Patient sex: M
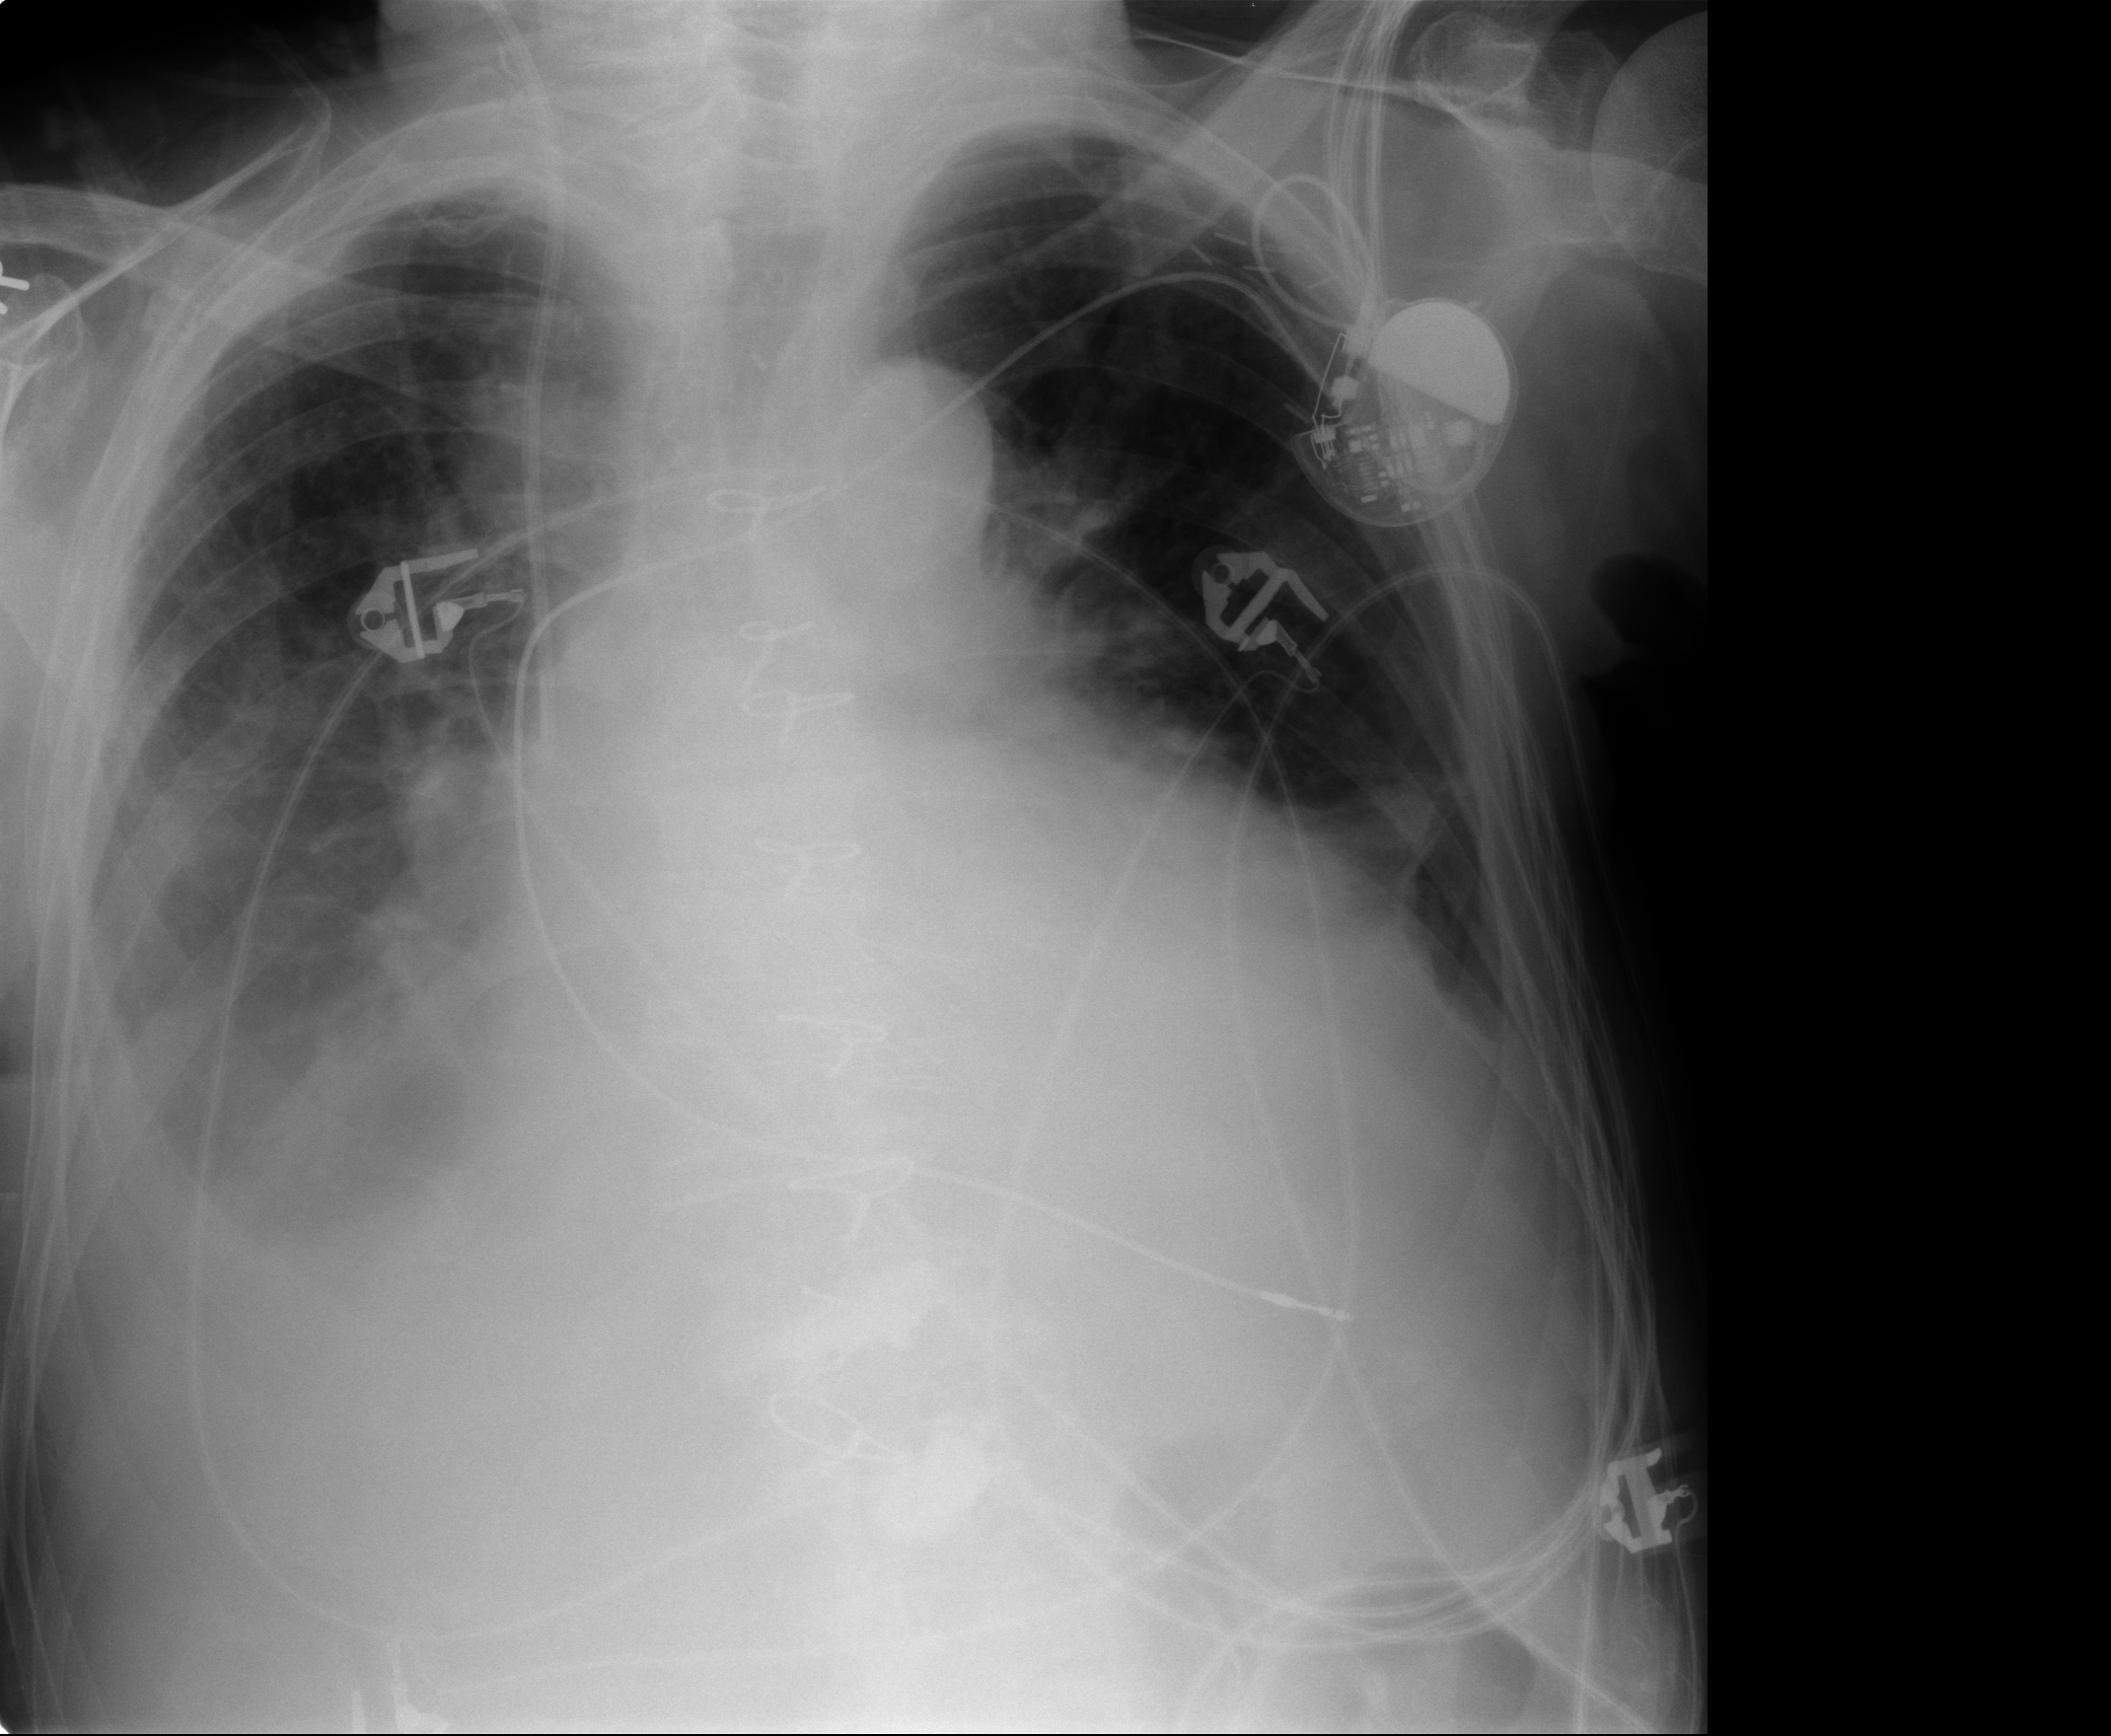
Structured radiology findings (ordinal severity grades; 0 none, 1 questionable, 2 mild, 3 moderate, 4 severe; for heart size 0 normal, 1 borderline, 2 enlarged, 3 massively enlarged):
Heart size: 2
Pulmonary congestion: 2
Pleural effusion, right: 2
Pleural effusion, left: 2
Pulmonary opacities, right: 1
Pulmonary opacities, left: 1
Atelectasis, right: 2
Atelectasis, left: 2